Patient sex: M
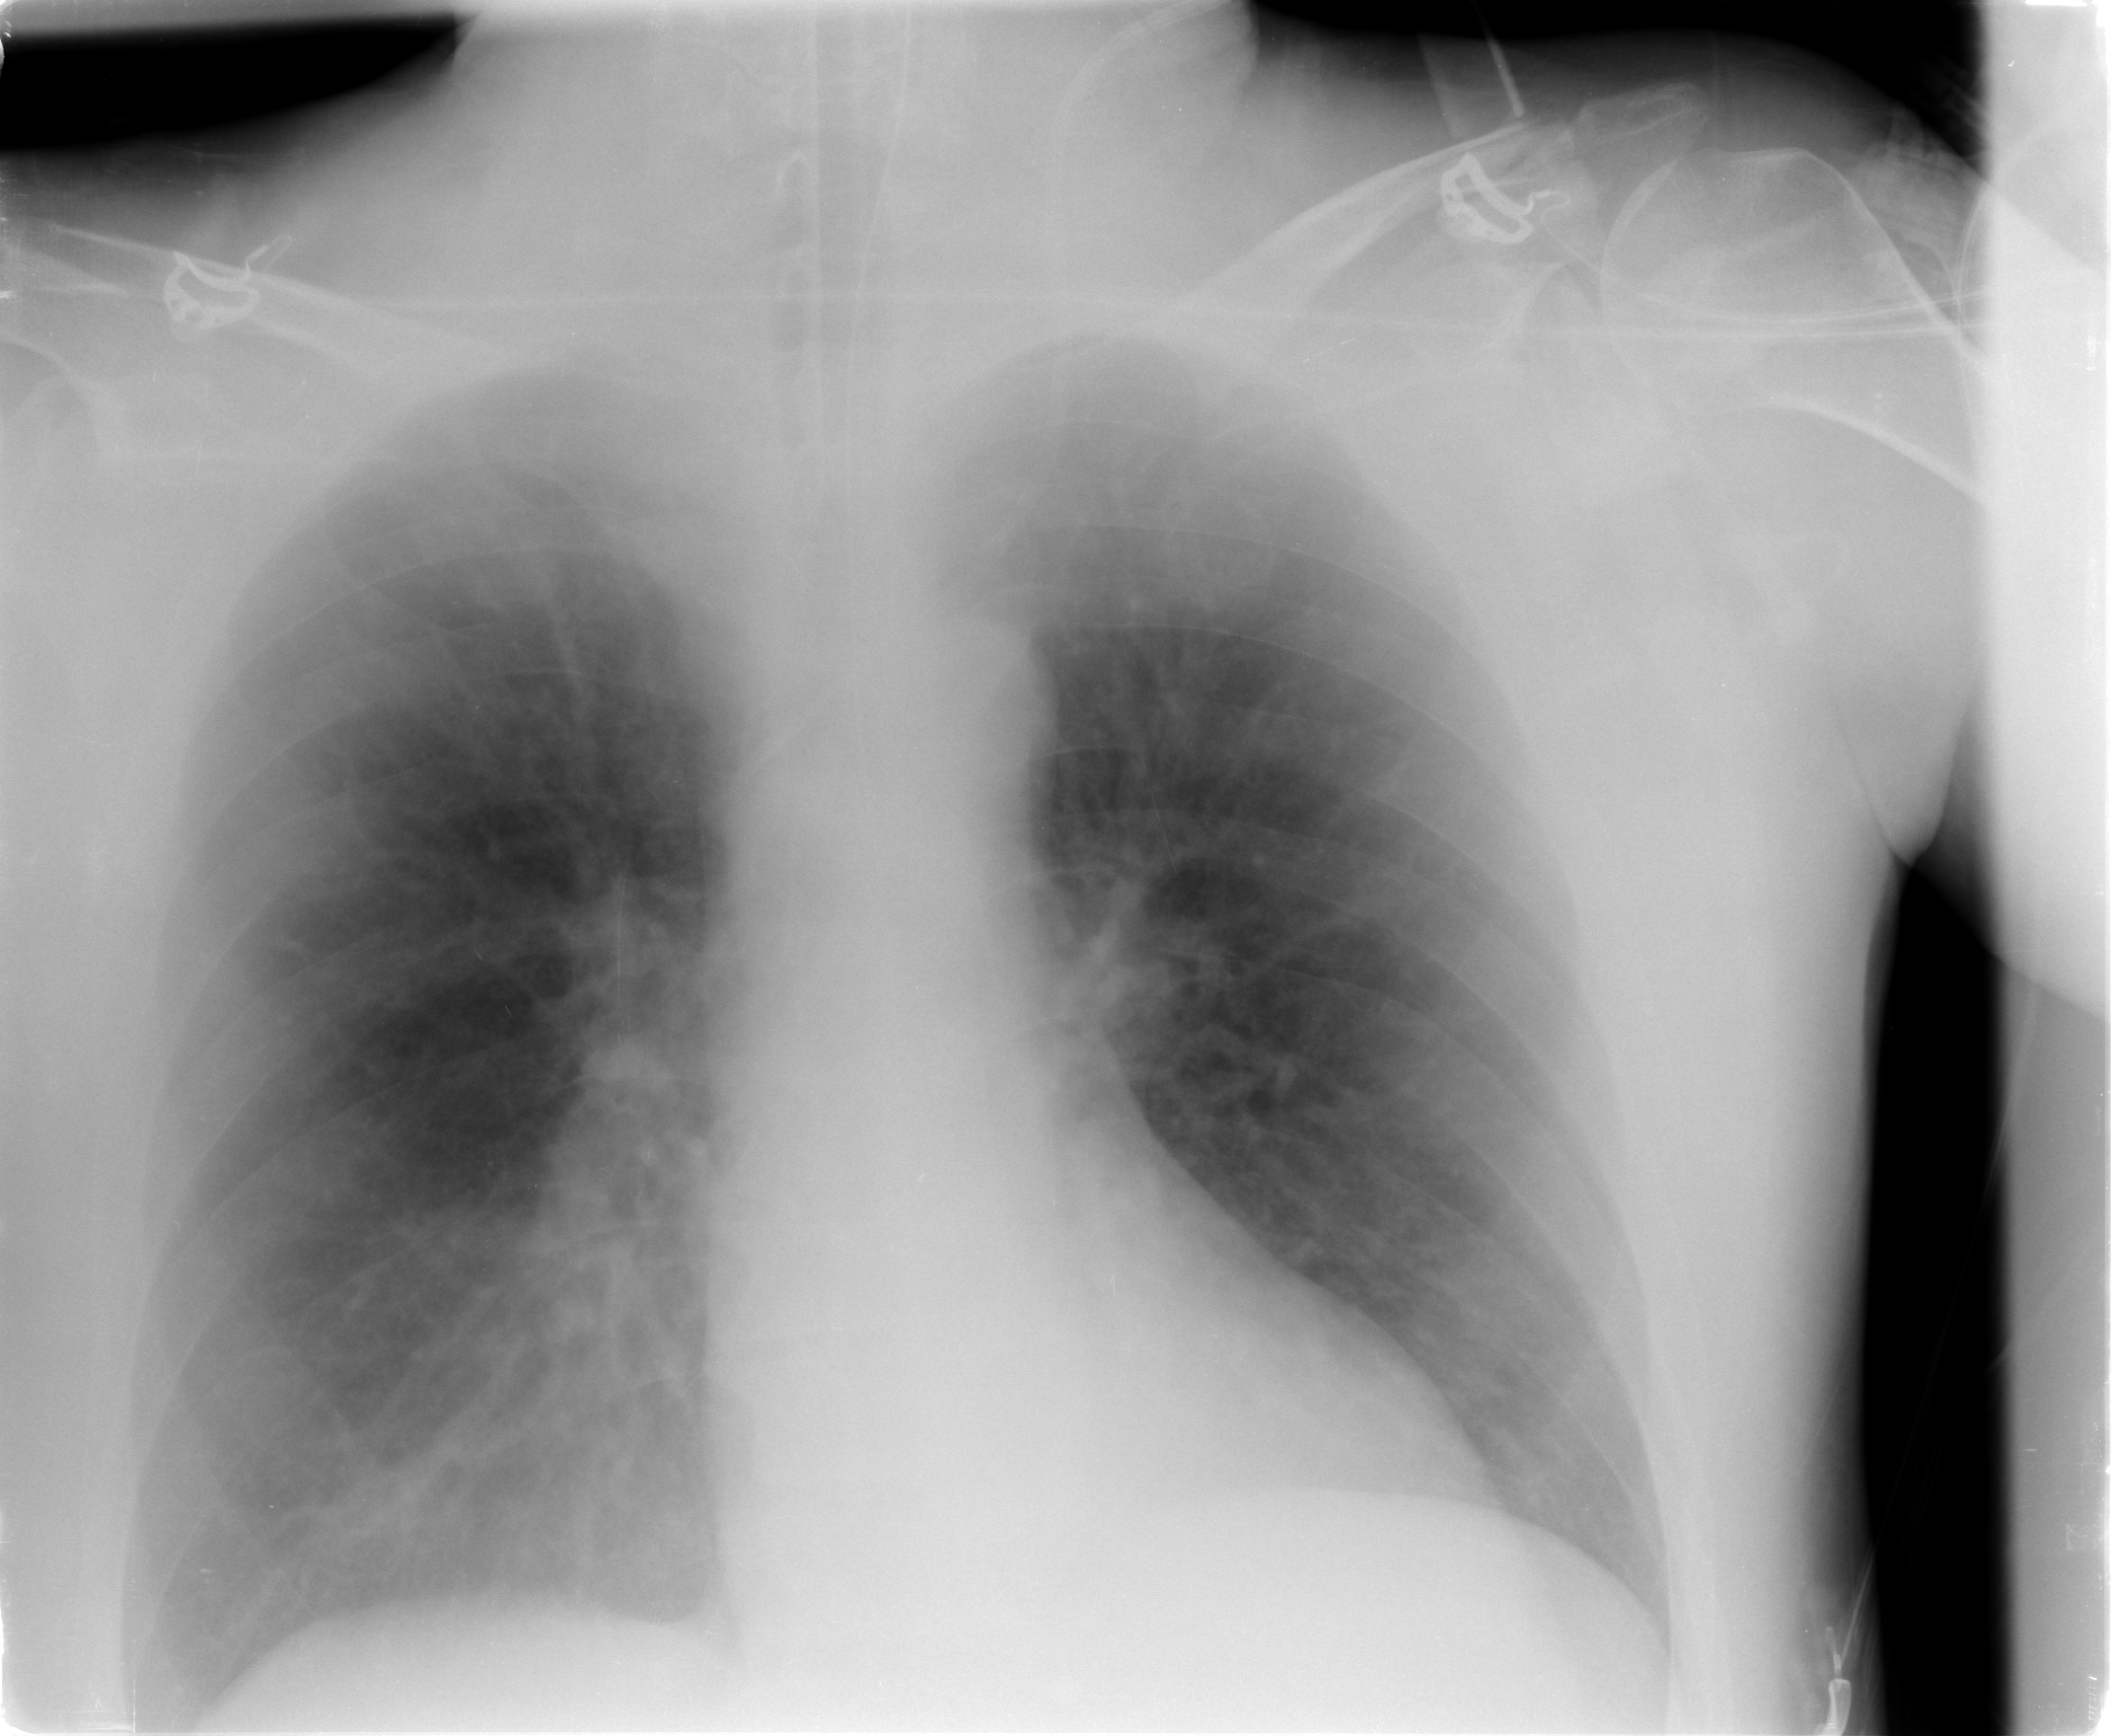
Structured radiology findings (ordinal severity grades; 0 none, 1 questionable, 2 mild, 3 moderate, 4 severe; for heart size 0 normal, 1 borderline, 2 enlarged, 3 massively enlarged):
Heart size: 0
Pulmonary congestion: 2
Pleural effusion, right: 2
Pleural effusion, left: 0
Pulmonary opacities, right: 1
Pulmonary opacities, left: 0
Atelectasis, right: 0
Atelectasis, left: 2